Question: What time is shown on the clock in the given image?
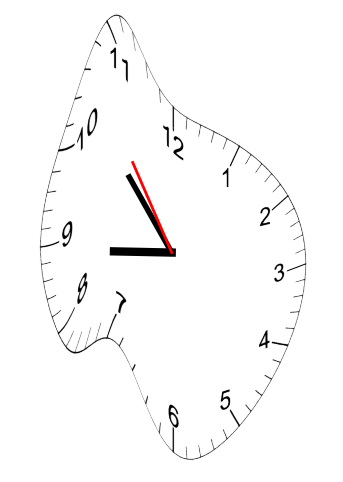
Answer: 08:52:54